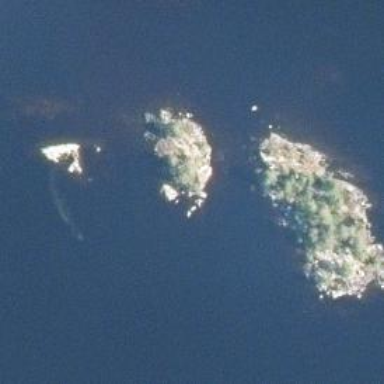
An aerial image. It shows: Islet.